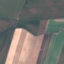
Land use / land cover class: AnnualCrop